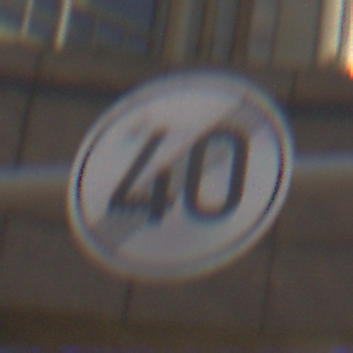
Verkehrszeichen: EndeGeschwindigkeit40
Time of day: MorningAfternoon
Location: Outdoor (Urban)
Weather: PartlyCloudy
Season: NotSpecified
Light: Natural